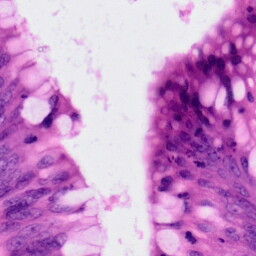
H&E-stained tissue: Colon